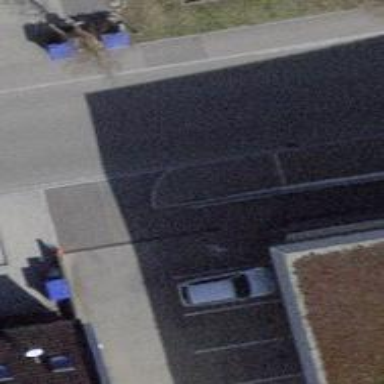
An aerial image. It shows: Lift gate barrier.